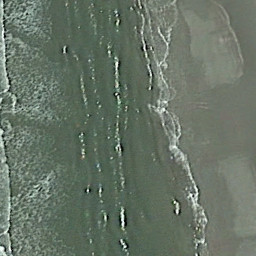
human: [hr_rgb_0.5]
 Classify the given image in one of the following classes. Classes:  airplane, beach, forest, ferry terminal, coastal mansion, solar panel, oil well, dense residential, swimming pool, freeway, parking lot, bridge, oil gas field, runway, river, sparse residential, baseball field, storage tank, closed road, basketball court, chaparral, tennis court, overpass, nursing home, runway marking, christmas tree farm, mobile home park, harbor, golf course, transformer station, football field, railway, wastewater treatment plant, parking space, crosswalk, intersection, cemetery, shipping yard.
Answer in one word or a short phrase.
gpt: beach